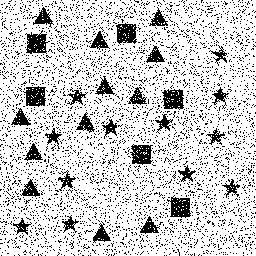
Squares: 6
Triangles: 12
Stars: 12
Total shapes: 30